Interaction volume radius: 10 \u00c5
Interaction volume height: 15 \u00c5
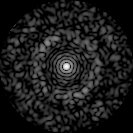
Disorder parameter: 0.8399